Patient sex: M
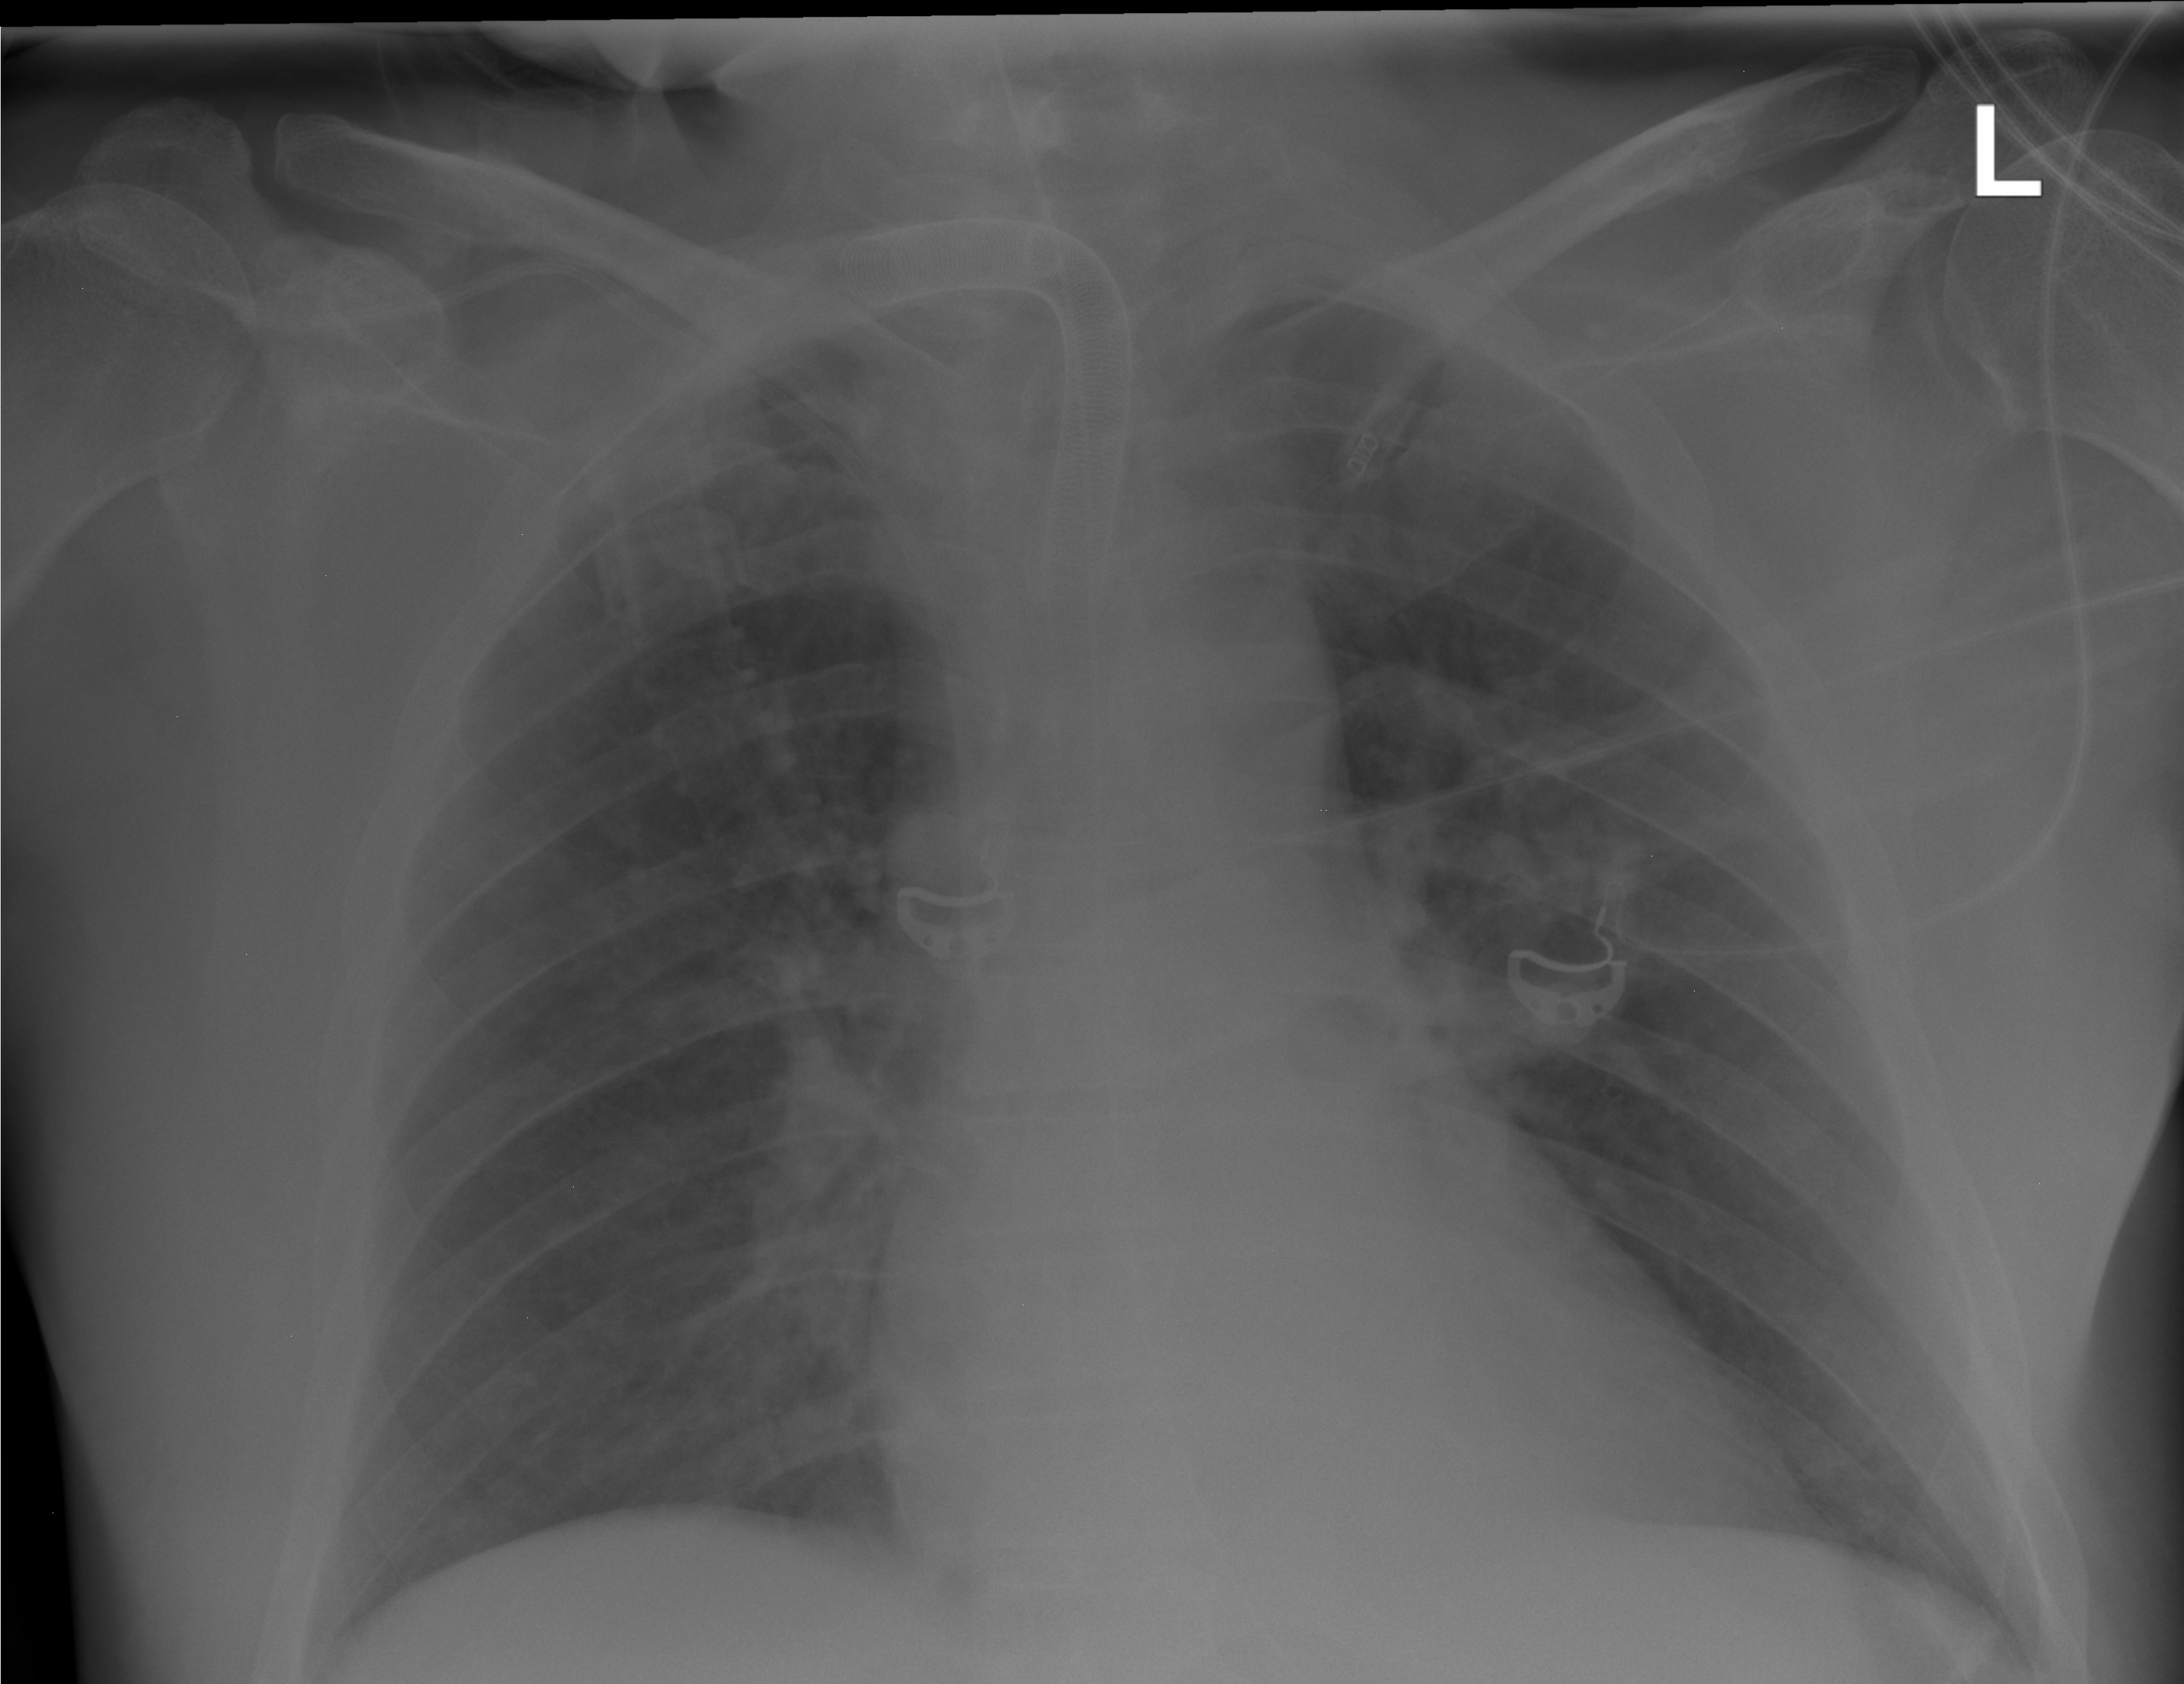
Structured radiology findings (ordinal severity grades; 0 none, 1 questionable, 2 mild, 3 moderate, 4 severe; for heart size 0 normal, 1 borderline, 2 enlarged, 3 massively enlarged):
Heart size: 0
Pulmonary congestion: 2
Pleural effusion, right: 0
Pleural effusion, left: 0
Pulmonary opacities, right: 0
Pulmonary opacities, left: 0
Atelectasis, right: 0
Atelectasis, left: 0